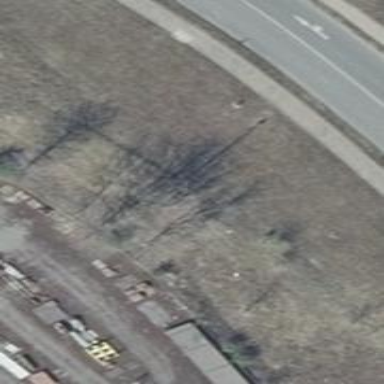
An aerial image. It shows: Abandoned railway yard.